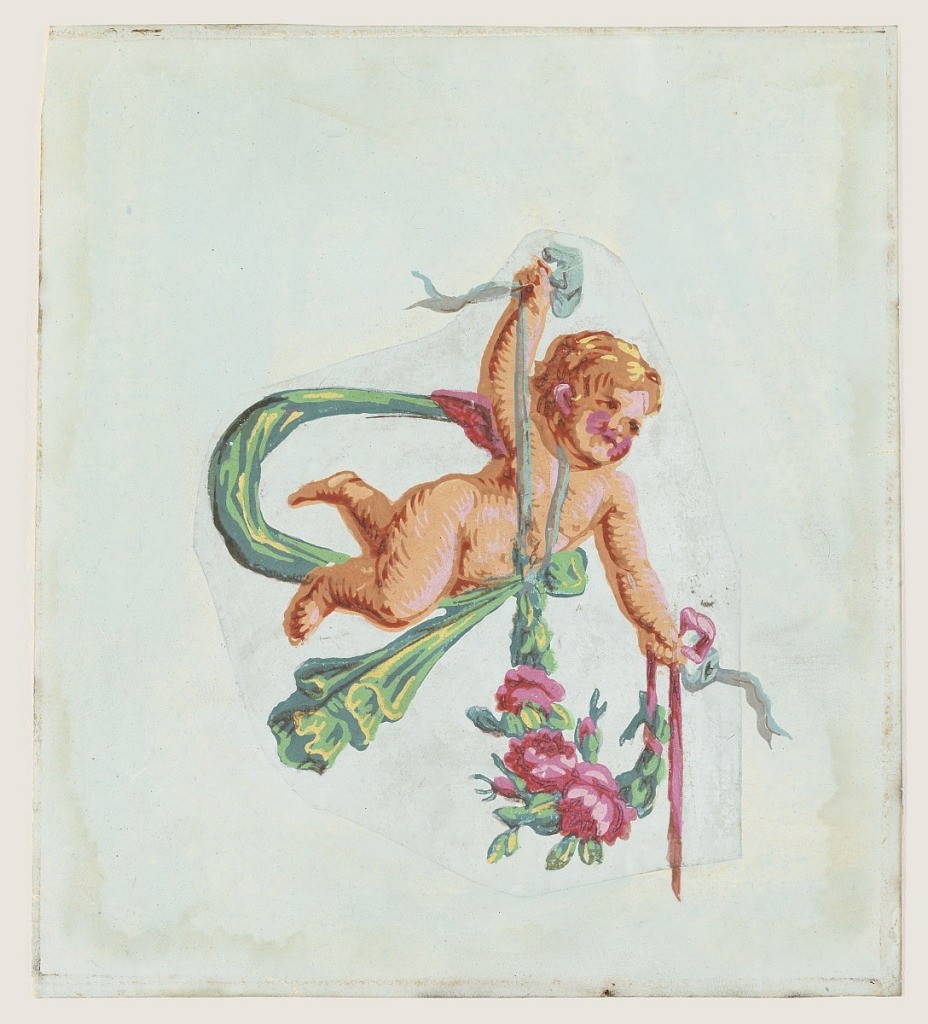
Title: Ornament
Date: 1780–90
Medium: Block-printed
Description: Lone figure of a putto or cherub. The figure is flying, carrying a green fabric garland and suspending a floral swag. Printed in colors on a light blue ground.